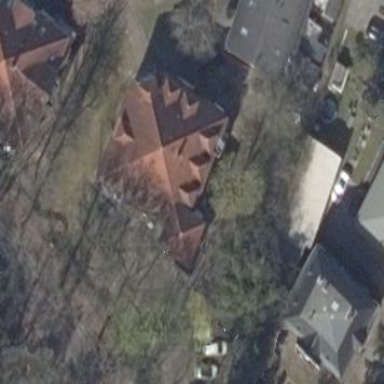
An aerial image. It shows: Hipped roof apartment building.